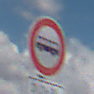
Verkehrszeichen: VerbotKraftomnibusse
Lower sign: ZeitangabenMitBeschraenkungAufWochentage3
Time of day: Midday
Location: Outdoor (Nature)
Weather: PartlyCloudy
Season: NotSpecified
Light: Natural